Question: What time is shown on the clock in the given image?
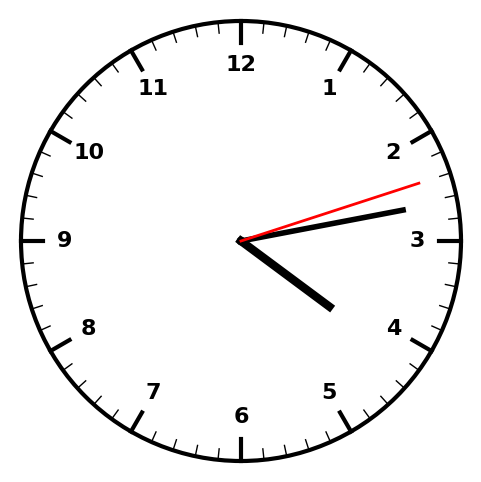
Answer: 04:13:12